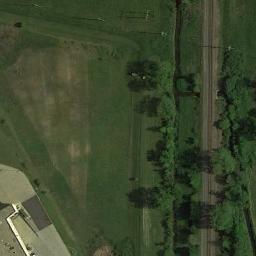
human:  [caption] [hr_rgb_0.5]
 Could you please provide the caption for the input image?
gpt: There are many green trees and a straight road on the green grass, And a building .

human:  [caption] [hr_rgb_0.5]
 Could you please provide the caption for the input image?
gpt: There is a building on the meadow .

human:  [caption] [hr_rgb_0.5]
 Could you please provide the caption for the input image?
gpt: The entire image is dominated by grass .

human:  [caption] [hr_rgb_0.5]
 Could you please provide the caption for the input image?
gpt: This meadow has different sparsity in different places and some trees are also on the meadow .

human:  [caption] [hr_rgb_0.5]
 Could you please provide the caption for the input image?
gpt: There are some green trees and a building beside the green meadow .